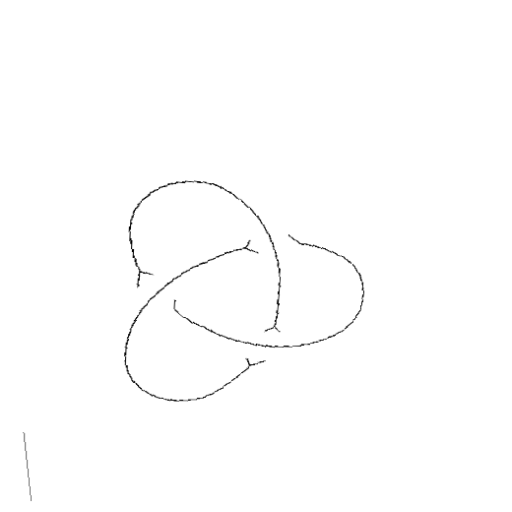
Crossing number: 3